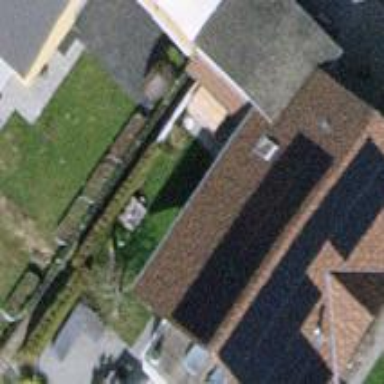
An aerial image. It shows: View of roof of building.